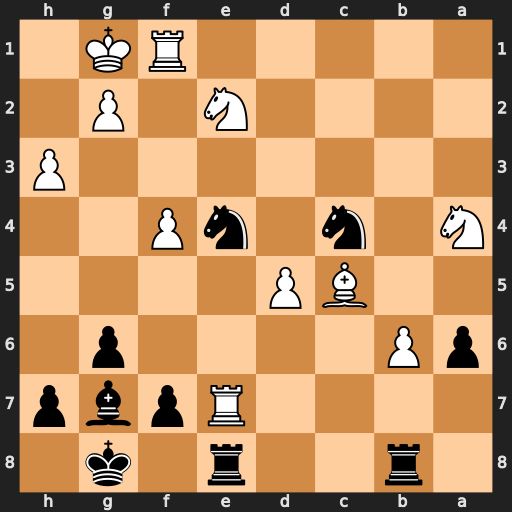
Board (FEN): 1r2r1k1/4Rpbp/pP4p1/2BP4/N1n1nP2/7P/4N1P1/5RK1
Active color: b
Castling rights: -
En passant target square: -
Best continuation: Nxc5 Rxe8+ Rxe8